Question: I need to use a formula and conditional formatting to highlight cells that contain keywords from a list. The problem is that the list is not always the same size.

What would be the most efficient formula to do that?
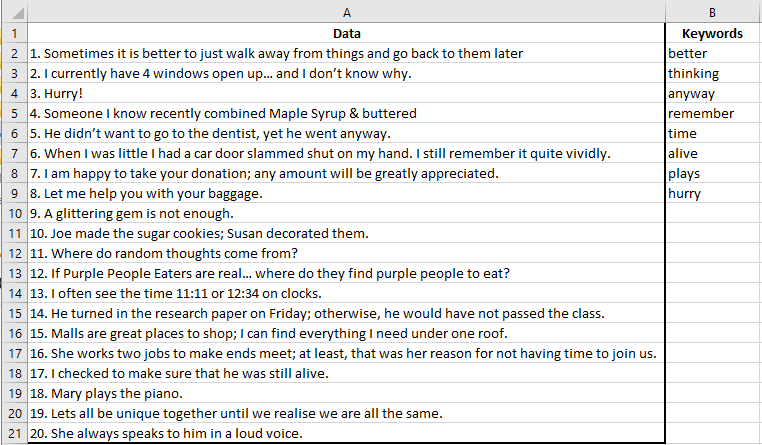
Answer: Here is an option:
<URL>
- 'A2:A20'- '=SUMPRODUCT(--(ISNUMBER(SEARCH(INDIRECT("$B$2:$B$"&COUNTA(B:B)),$A2))))>0'-
While 'INDIRECT' is volatile, it's okay to use in conditional formatting because conditional formatting is volatile on it's own.
Note, this will also highlight the cells that contain a words that have a keyword as substring, e.g. Motorboat will highlight with keyword Motor